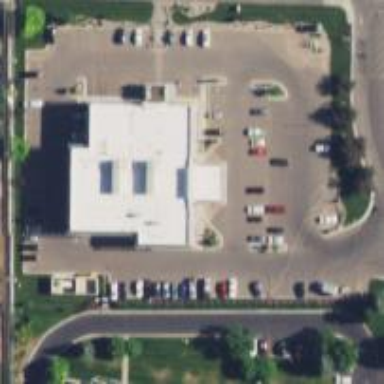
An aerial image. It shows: Healthcare clinic.